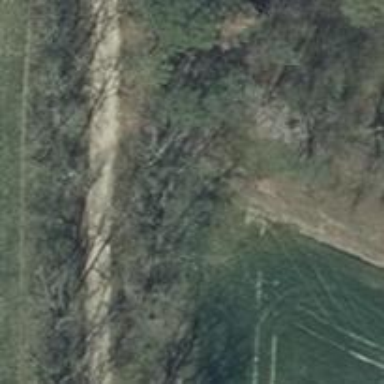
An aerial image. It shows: Row of deciduous broadleaved trees.